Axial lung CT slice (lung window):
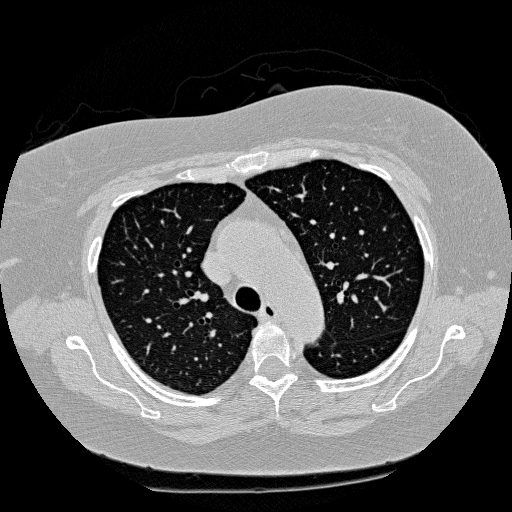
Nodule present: no